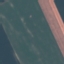
Land use / land cover: AnnualCrop